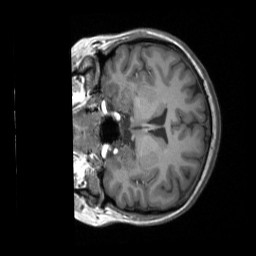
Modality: T1w
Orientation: coronal
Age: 23
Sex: female